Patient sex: F
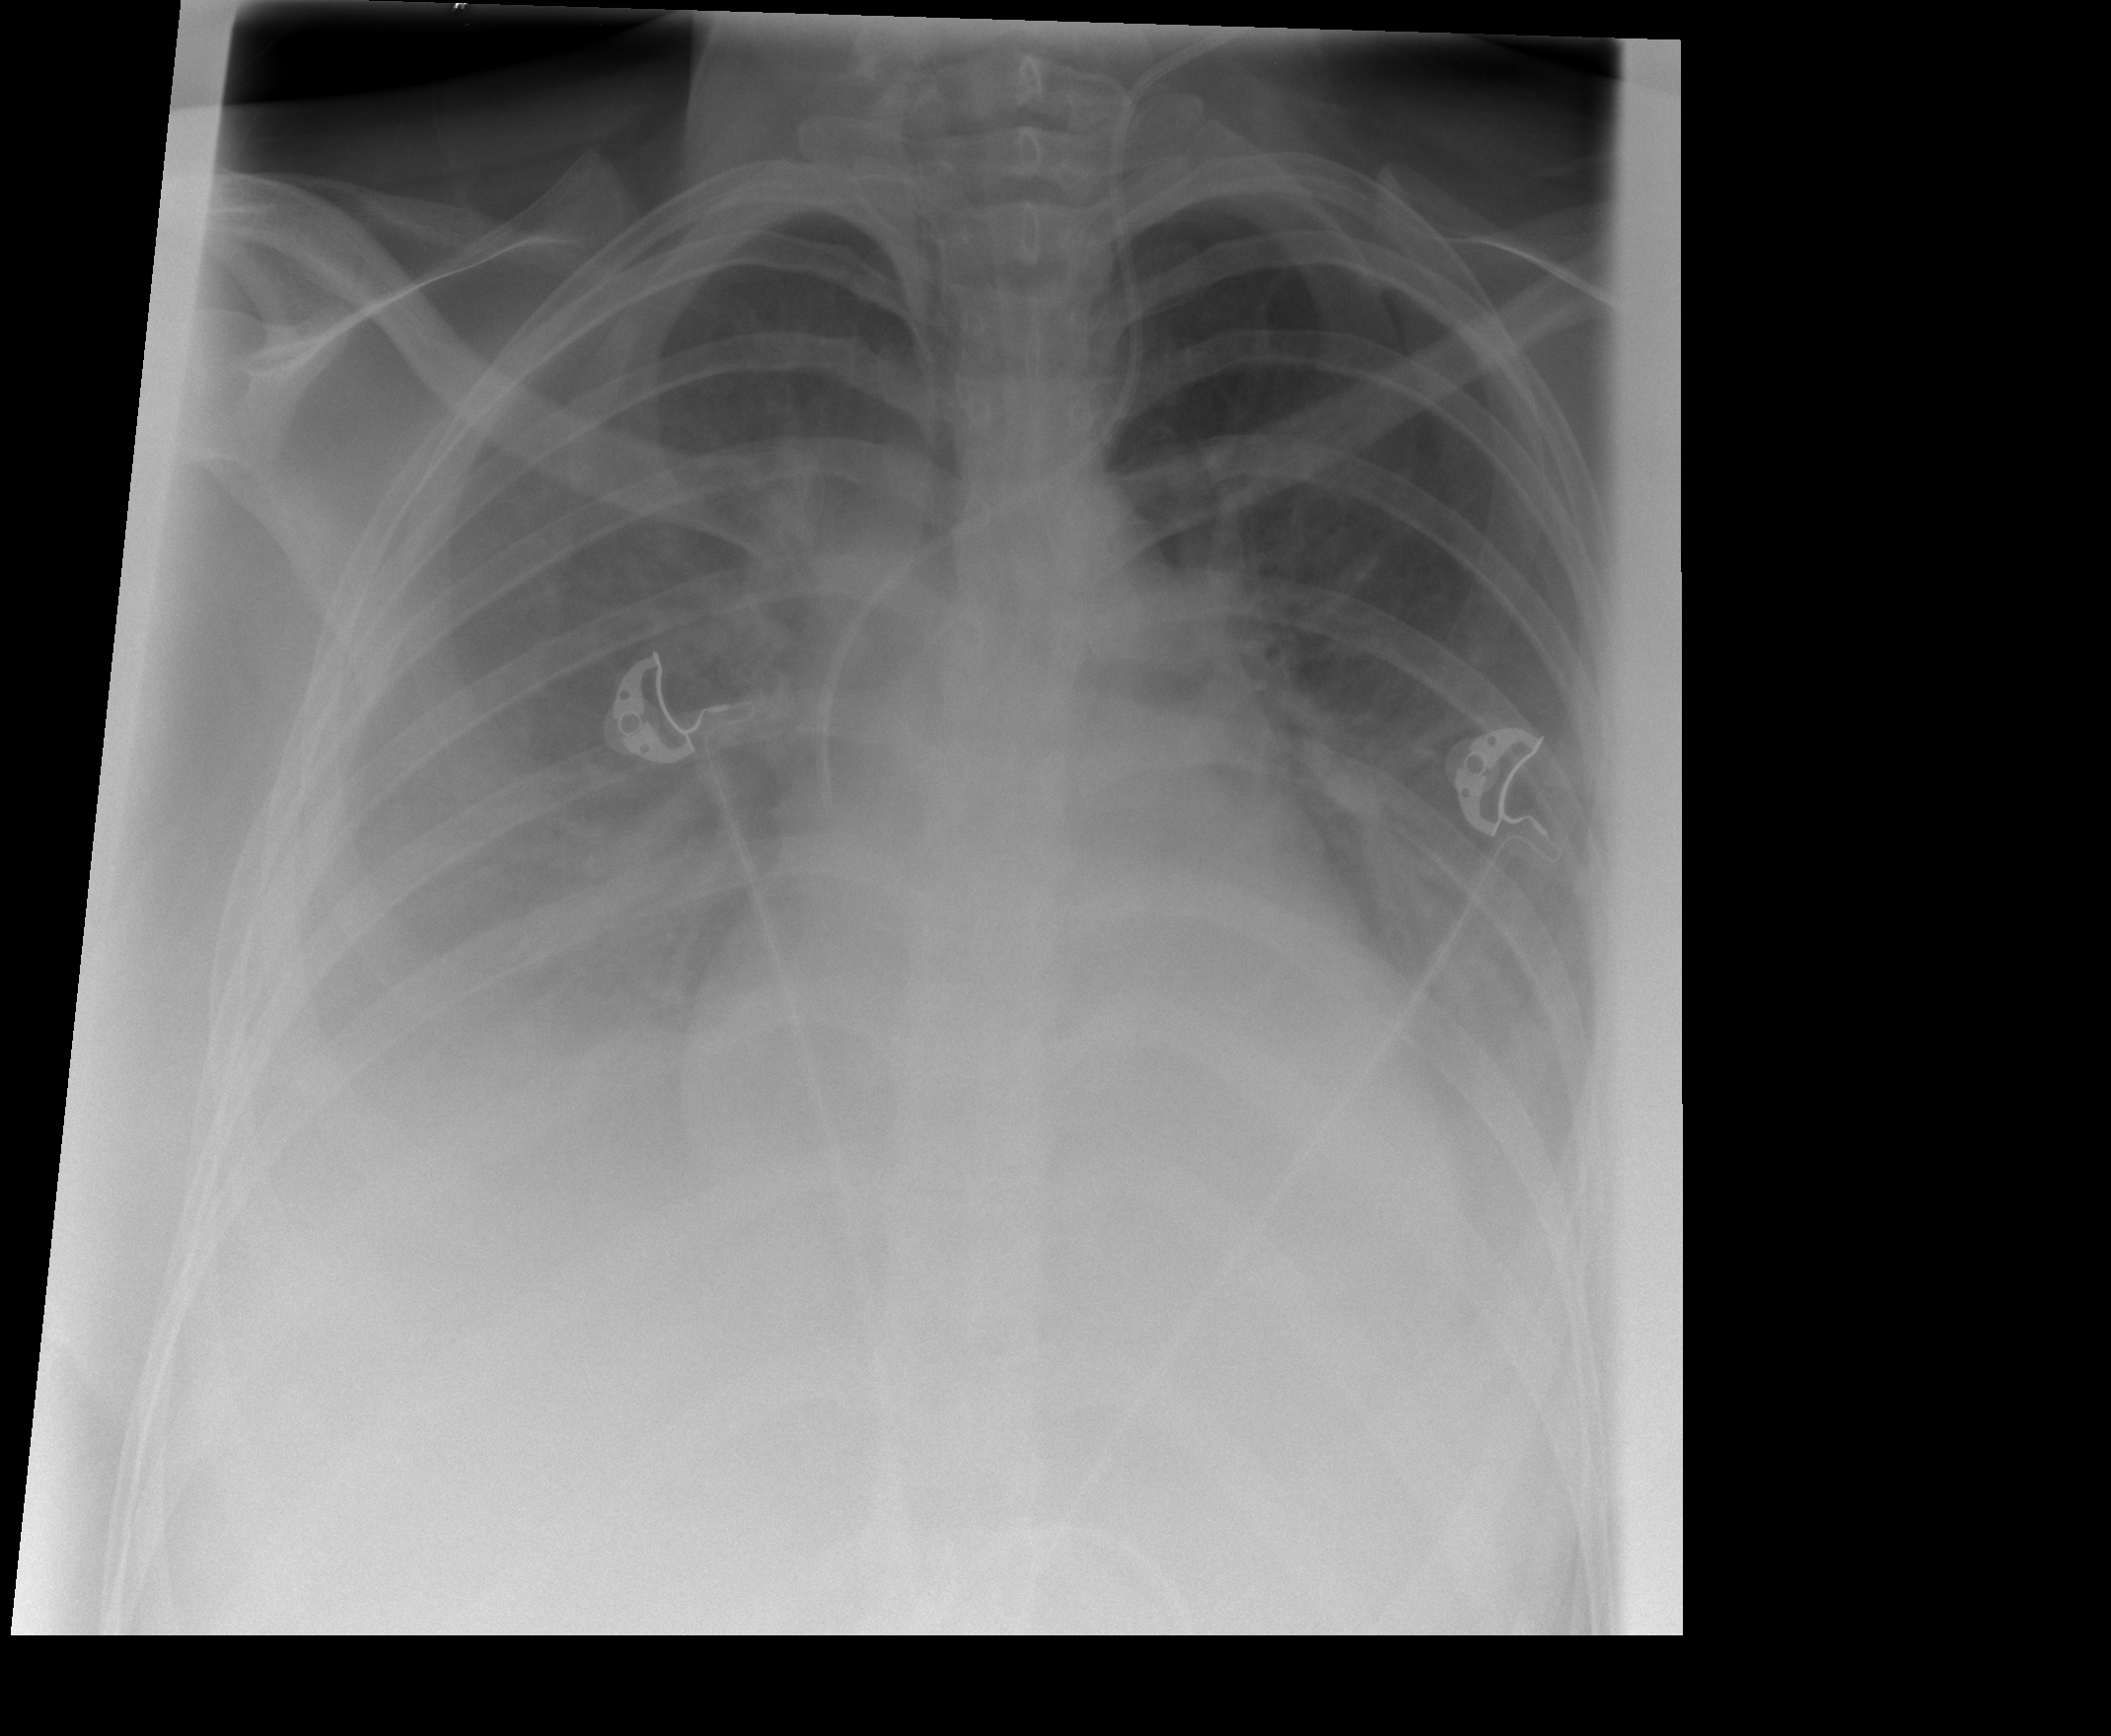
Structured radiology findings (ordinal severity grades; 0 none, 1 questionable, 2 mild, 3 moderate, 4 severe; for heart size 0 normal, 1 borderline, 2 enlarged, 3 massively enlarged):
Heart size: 0
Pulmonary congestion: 2
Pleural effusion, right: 3
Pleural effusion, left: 3
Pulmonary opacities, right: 0
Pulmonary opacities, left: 0
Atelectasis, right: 2
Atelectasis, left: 2